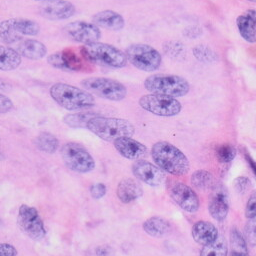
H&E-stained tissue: Skin